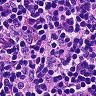
Metastatic tissue present: no